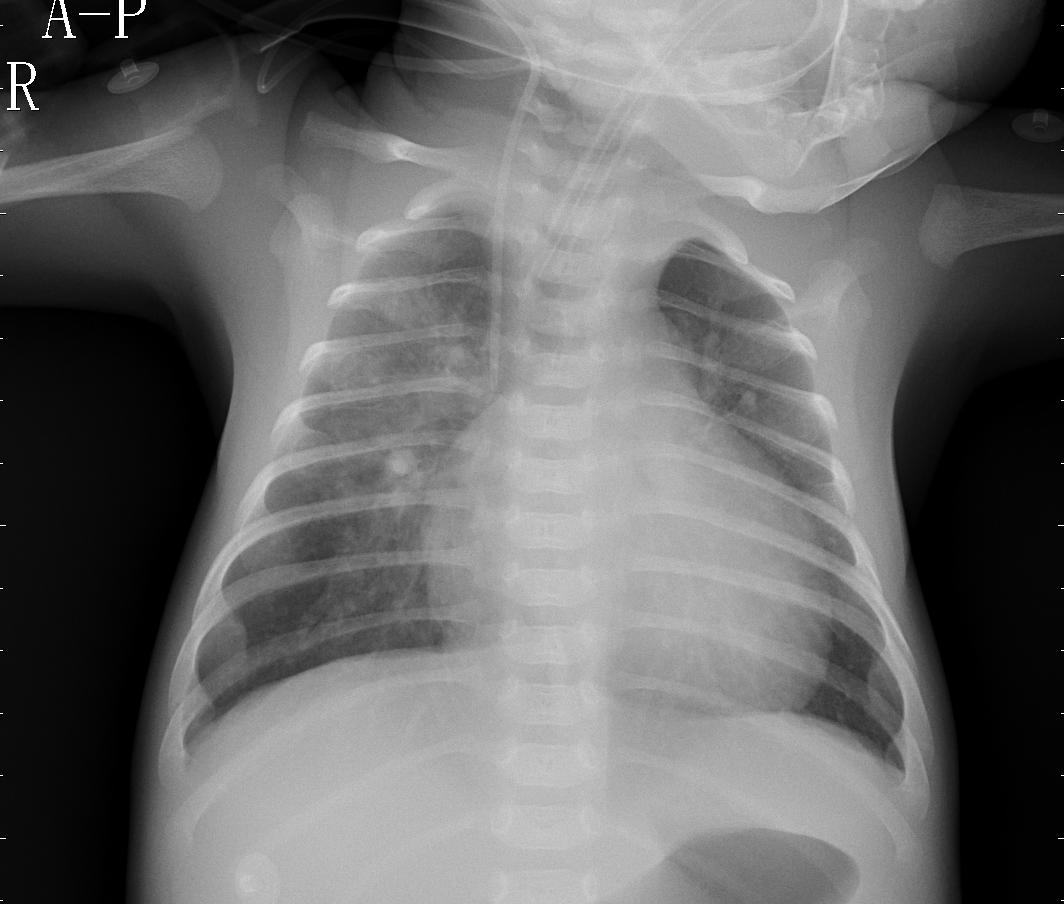
Diagnosis: PNEUMONIA